Question: I had installed MS Office 2012 on Windows 7. Can I design my app in office 2013 style with Visual Studio 2012 and standard means(may be wpf?) like this

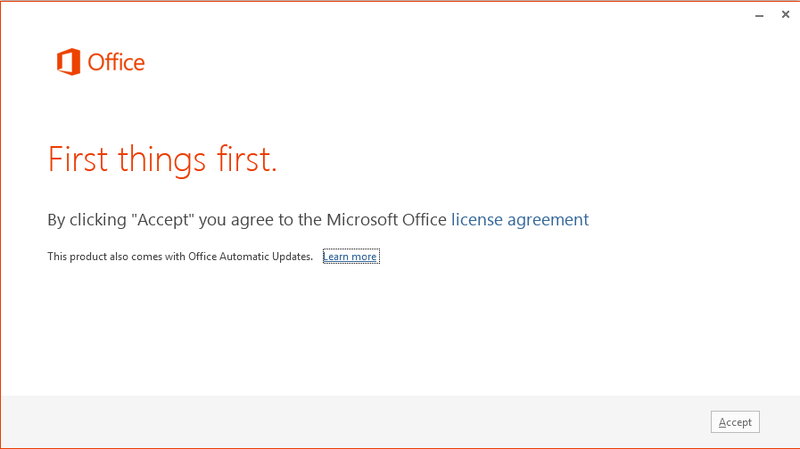
Answer: This indeed looks like a Window with the borderless window style set, a red/orange border, an image or two, some TextBlocks and some retemplated/restyled buttons - if done in WPF. You could also do something similar in Windows Forms, plain old GDI/GDI+ or Direct3D/Direct2D. Even HTML if that is your language of choice. For a Windows 7 app though WPF would be best and would be the best path to learn practices useful in Windows 8 development as well. If upgrade to Windows 8 is possible though (there are some pretty good deals for upgrade to Windows 8 from any other Windows) - I would consider going straight to Windows 8.